Interaction volume radius: 5 \u00c5
Interaction volume height: 20 \u00c5
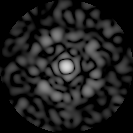
Disorder parameter: 0.7817